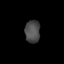
Tissue: skin
Cell type: Others
Senescence score: 0.7445
Nuclear area (px): 336
Mean DAPI intensity: 75.283